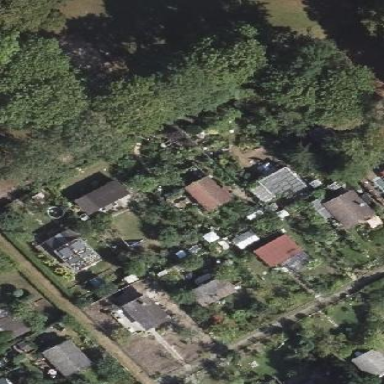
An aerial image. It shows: Plot within allotments.